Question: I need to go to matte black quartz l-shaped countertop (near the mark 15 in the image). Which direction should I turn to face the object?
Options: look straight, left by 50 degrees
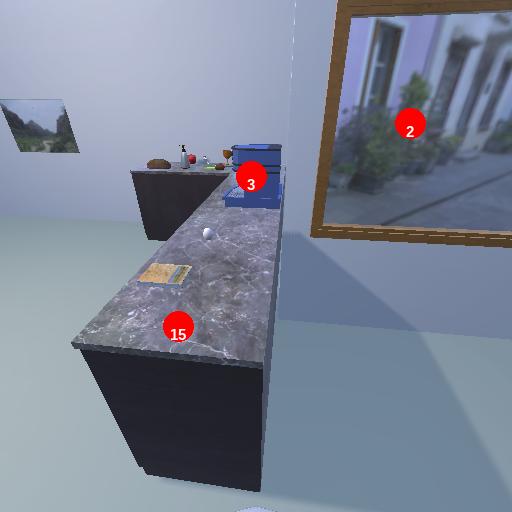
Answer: look straight